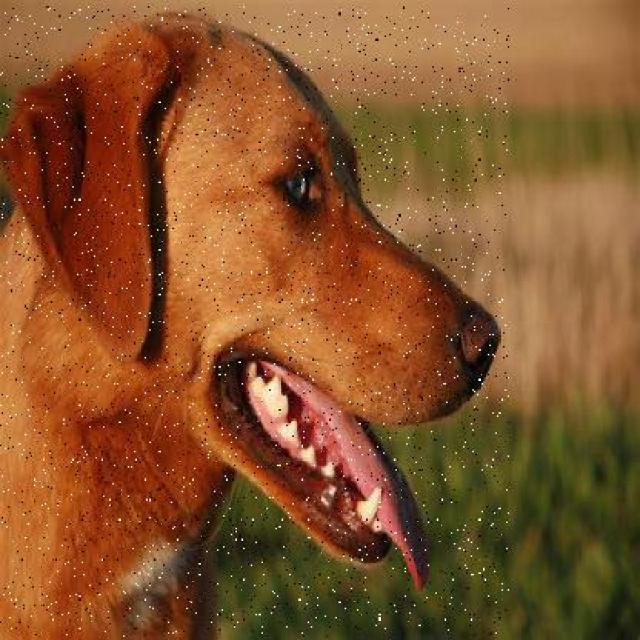
Healthy canine skin — no visible lesions, inflammation, or abnormalities. The skin and coat appear normal.